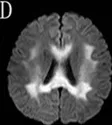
The brain MRI images of the proband. But there was obviously bilaterally symmetric hyperintensity in T2 FLAIR images and reduced diffusion in the same region (C,D).
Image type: radiology (mri)